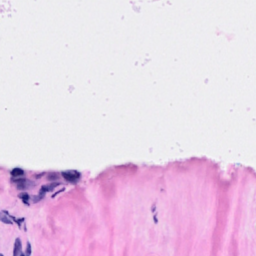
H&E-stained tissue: Breast